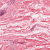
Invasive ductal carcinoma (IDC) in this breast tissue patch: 0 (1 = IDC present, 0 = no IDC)